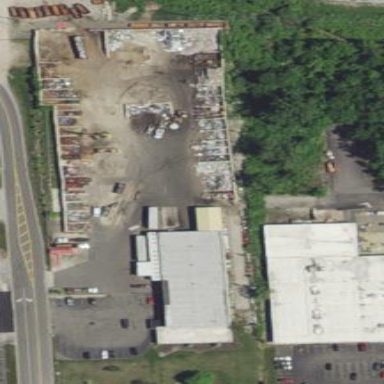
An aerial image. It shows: Commercial area housing recycling center that accepts scrap metal.